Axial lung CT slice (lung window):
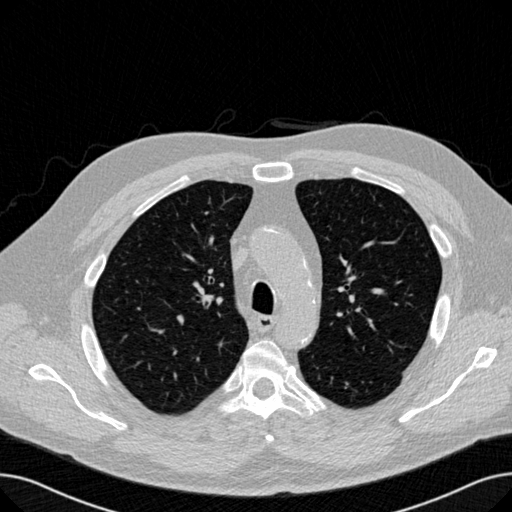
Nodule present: no